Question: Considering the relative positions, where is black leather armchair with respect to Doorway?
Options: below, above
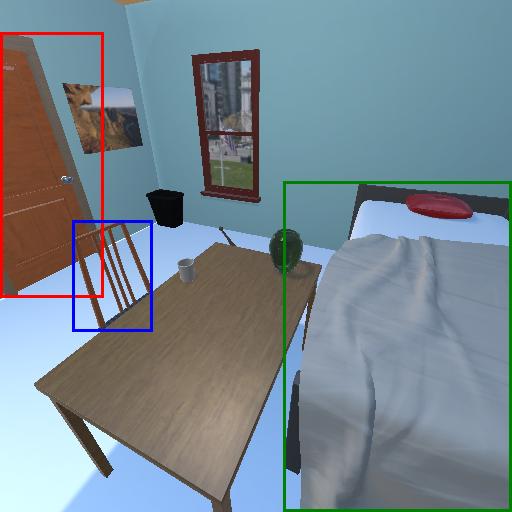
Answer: below